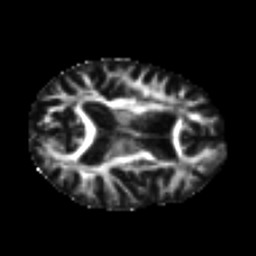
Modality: FA
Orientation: axial
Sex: female
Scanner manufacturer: ge
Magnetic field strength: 3 T
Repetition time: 7 s
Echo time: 0.08 s